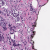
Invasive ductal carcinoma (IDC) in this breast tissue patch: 1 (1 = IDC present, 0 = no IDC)